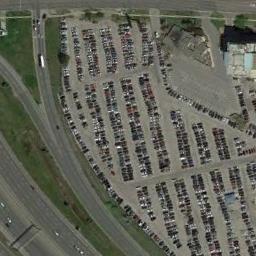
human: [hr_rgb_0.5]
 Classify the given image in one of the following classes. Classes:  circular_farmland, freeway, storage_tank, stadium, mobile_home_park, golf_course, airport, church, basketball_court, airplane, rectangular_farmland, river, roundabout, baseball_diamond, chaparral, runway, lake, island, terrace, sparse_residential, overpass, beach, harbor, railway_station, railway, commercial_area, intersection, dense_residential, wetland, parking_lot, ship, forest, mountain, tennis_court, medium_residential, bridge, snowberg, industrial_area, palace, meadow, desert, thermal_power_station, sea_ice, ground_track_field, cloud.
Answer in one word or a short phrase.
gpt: parking_lot